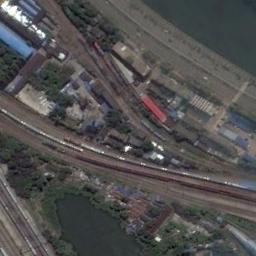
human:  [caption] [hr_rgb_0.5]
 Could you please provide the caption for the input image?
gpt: There are about ten railway lines here .

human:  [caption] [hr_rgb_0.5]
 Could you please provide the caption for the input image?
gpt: These railways go through a industrial area and a lake is on one side of the railways .

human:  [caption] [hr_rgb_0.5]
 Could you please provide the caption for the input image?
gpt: There are many buildings of different shapes beside the railway .

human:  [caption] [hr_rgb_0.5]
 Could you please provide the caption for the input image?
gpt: The railway is next to some houses and water .

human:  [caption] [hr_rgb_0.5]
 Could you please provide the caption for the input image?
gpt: There are some buildings and a lake beside the railway .